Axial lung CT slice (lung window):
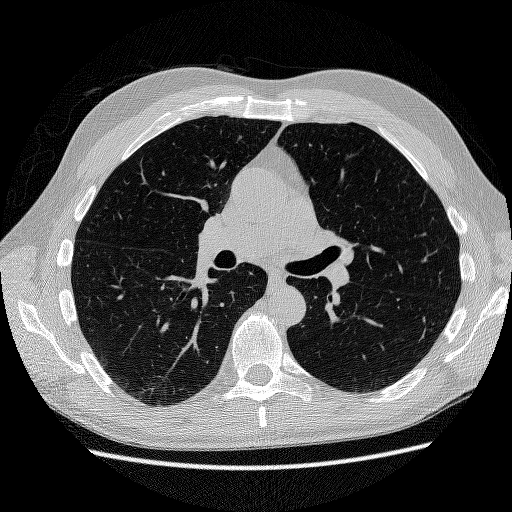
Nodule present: no